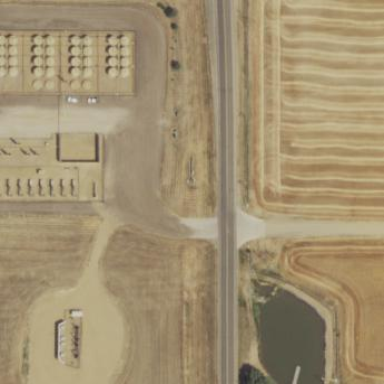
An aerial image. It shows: Industrial area primarily used for oil-related activities.